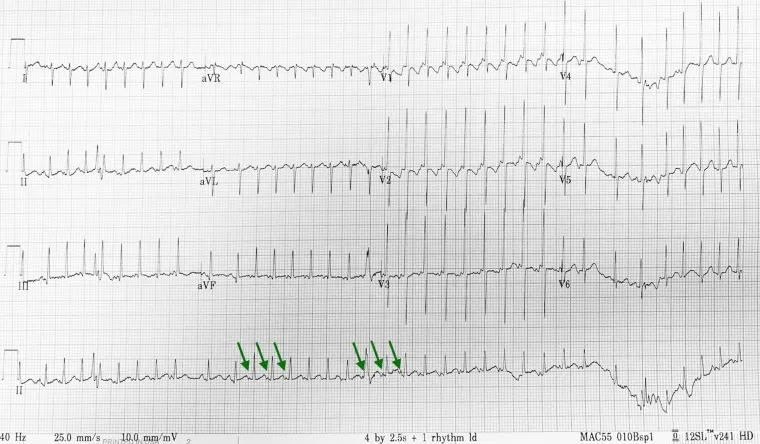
Twenty-three-day-old long RP and narrow QRS tachycardia with a heart rate of 200-250 beats per minute. ECG interpretation: The shorter and narrower P wave (green arrow) conducted form other atrial myocardium rather than SA node was still noted. Thus, atrial tachycardia was diagnosed.
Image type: electrography (ekg)